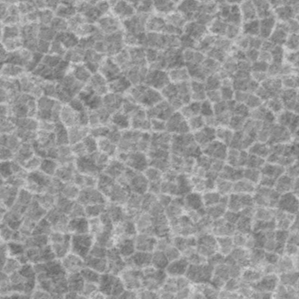
Label: frost